Chest X-ray. View position: PA
Patient age: 47
Patient sex: F
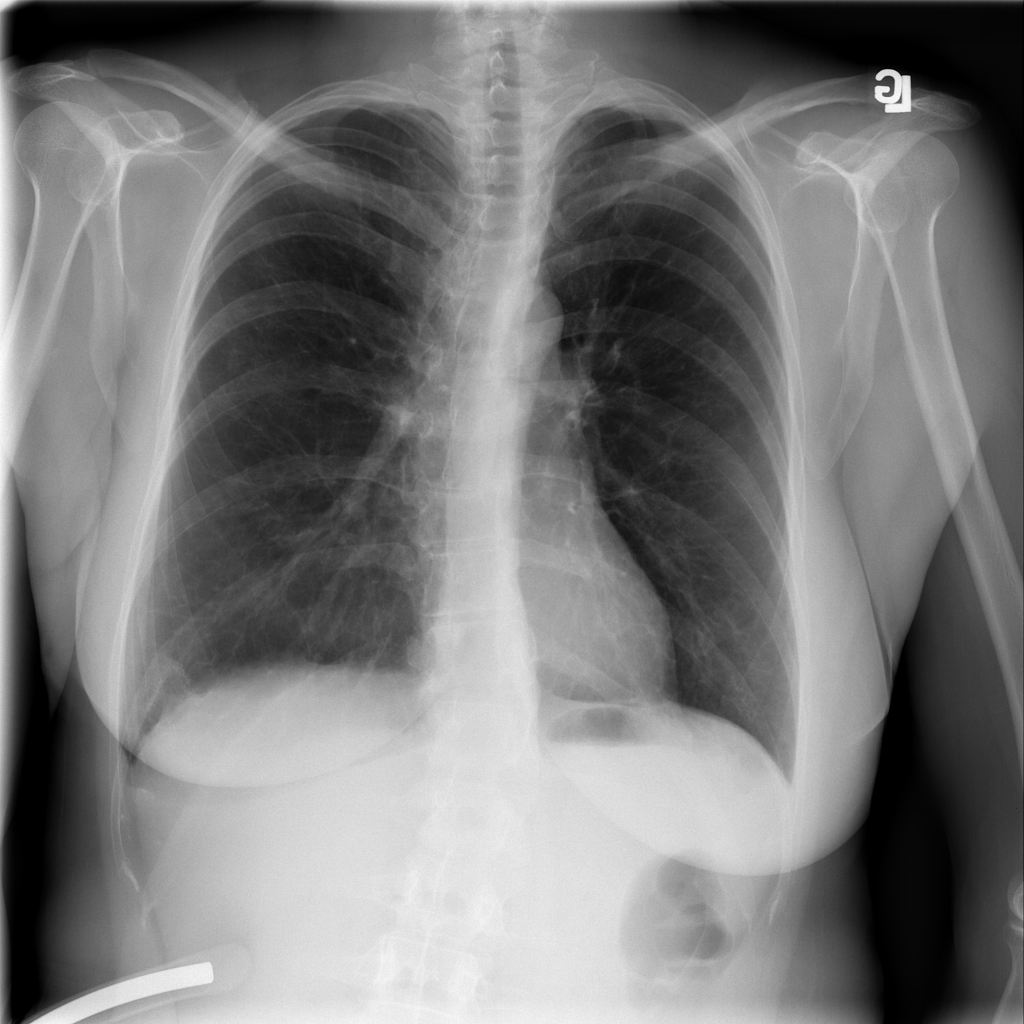
Finding: Pneumothorax